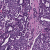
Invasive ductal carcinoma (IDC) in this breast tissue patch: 1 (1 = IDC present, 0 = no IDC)